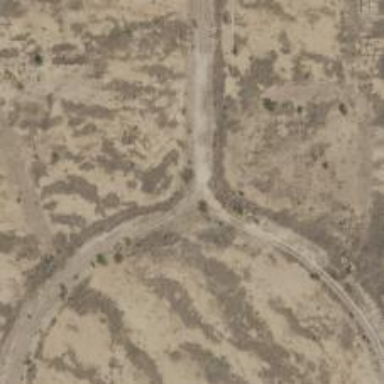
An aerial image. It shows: Track road.